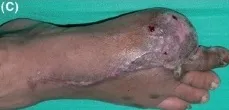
(C) Final late postoperative.
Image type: medical_photograph (other_medical_photograph)